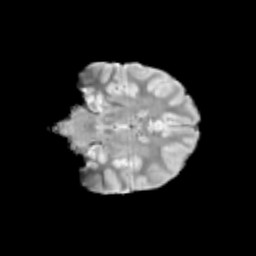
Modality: T2w
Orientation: coronal
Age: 13
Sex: female
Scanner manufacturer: siemens
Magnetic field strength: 3 T
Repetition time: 3.8 s
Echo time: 0.07 s